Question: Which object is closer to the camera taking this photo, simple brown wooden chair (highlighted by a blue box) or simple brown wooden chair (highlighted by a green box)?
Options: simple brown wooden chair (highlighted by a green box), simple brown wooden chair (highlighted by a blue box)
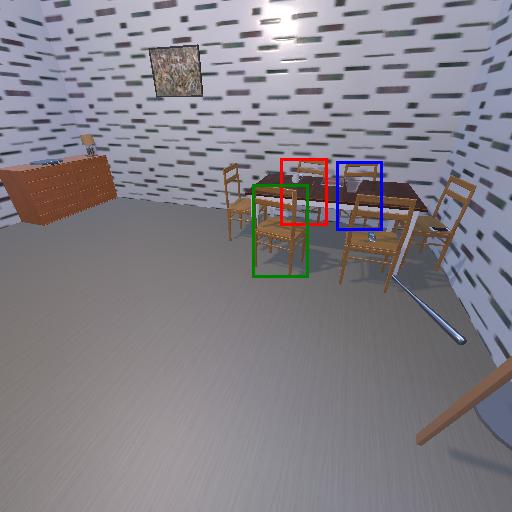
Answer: simple brown wooden chair (highlighted by a green box)